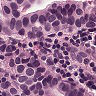
Metastatic tissue present: yes